Question: I'm doing a web scraping.
I came across this detail and I don't know how make the regex ( path) .
There are several names in the table, I want only the data of a person ("yaneth") and their dates are immediately below (Example in red shape).
Any ideas?

I'm using vba
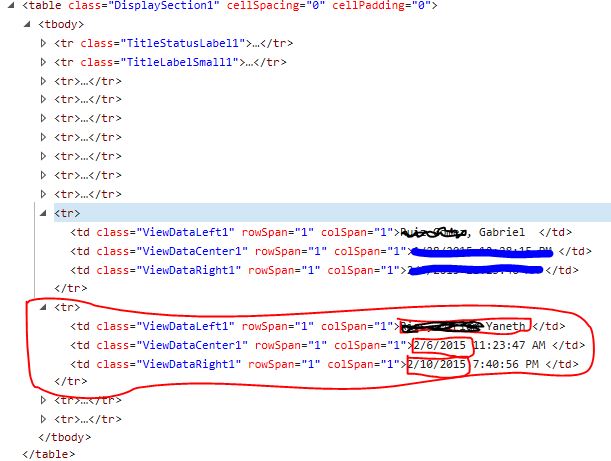
Answer: This Regex should work:
'''
<td class="ViewDataLeft1"[^>]*?>(.*?)</td>
'''
Simply extract the match with 'RegExp' object
## Suggestion:
Check the actual source code of the page you are scrapping, as F12 might show different source code than the actual output you are matching against
Feel free to check-out my Scrape HTML Add-In for Excel which scrapes using regular expressions:
<URL>